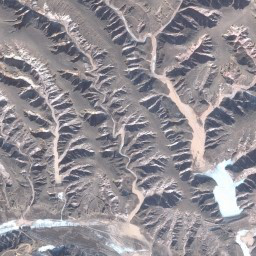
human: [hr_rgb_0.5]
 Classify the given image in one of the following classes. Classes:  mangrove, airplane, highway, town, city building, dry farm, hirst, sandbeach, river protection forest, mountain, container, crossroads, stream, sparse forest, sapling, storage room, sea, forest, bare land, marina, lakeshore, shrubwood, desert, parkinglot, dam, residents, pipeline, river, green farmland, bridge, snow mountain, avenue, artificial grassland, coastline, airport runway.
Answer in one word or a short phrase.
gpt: mountain